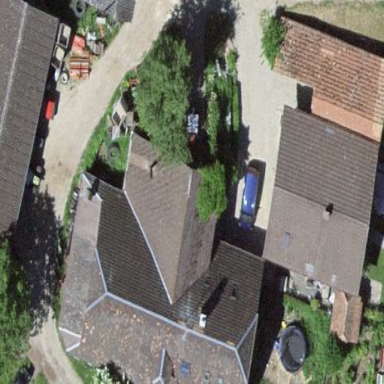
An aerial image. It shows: Farm building.